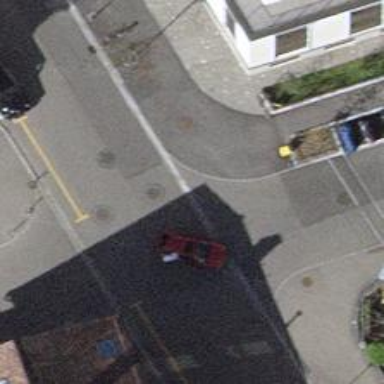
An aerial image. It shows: Unmarked crossing with traffic calming table.